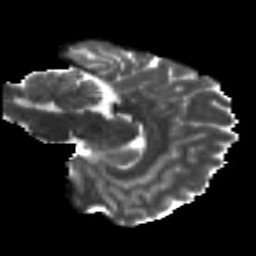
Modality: T2w
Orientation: sagittal
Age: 19
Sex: female
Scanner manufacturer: siemens
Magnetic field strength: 3 T
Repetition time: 8.8 s
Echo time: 0.085 s